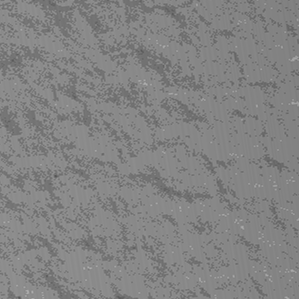
Label: frost